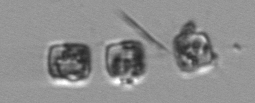
Label: Thalassiosira_TAG_external_detritus